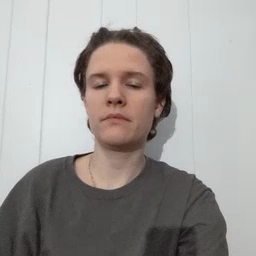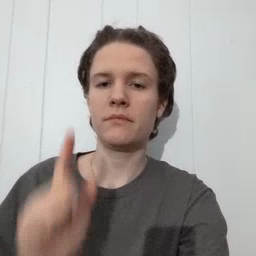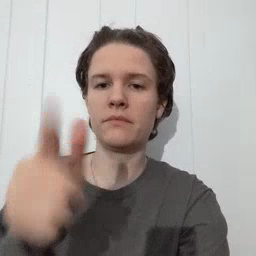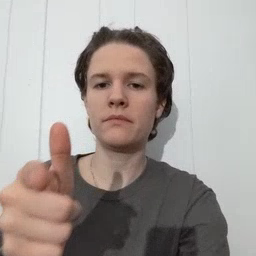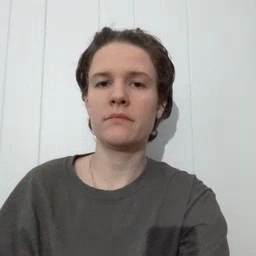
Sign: later